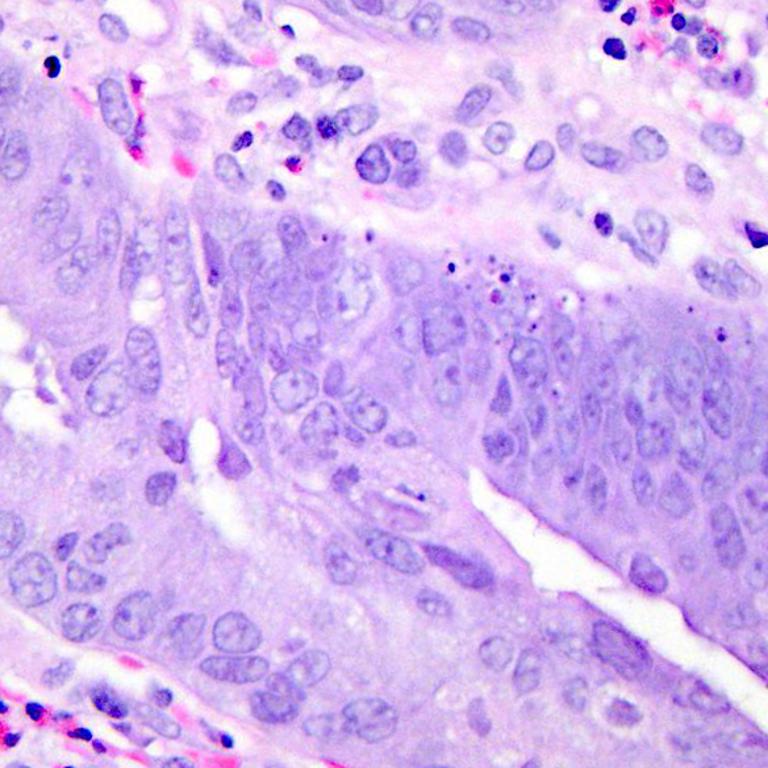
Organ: colon
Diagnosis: adenocarcinomas